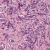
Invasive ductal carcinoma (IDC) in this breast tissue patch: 1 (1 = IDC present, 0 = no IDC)